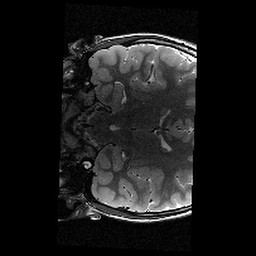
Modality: T2w
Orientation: coronal
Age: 10
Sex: male
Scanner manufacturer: siemens
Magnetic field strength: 3 T
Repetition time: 9.23 s
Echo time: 0.067 s